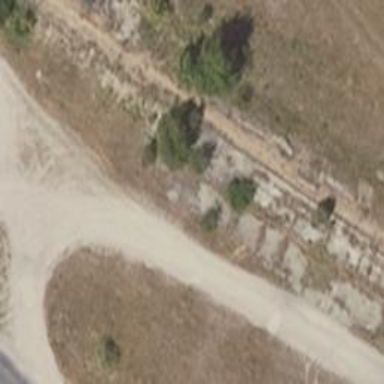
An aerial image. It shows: Abandoned railway spur. This historic railway spur line is now unused.